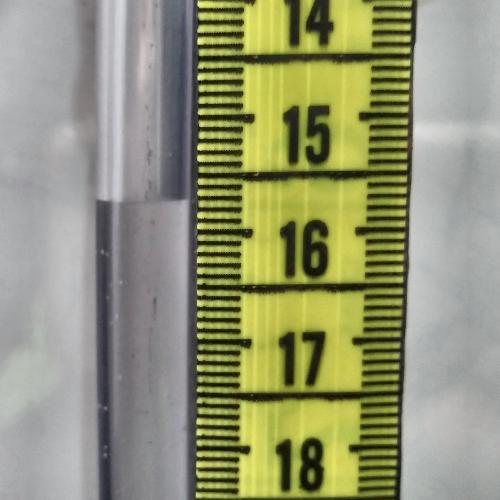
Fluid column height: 15.7 cm